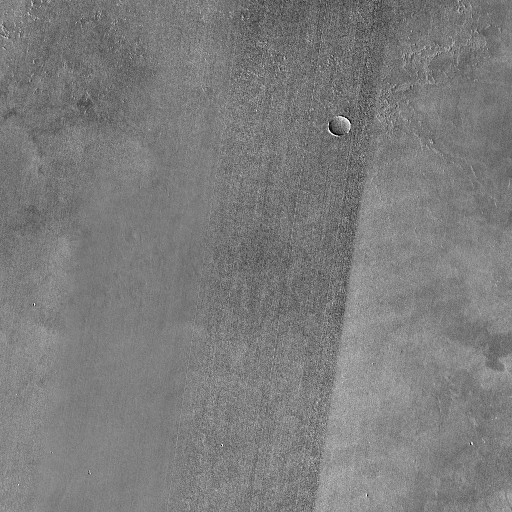
Crater classes present: Background, Other